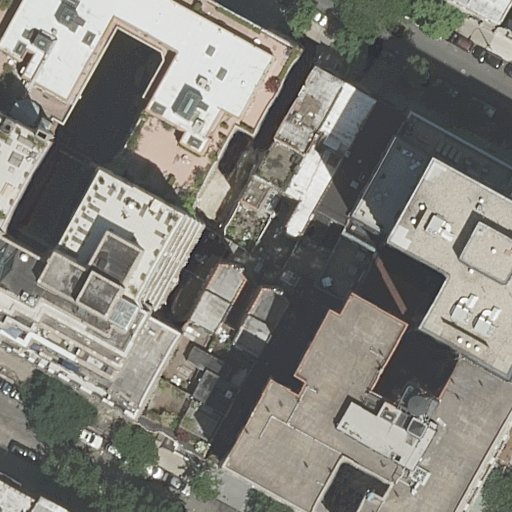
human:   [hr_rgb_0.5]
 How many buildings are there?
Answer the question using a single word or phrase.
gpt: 14

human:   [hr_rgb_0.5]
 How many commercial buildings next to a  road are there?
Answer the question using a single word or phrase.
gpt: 0

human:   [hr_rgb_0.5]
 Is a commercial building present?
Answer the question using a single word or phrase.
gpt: no

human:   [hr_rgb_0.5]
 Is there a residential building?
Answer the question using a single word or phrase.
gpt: yes

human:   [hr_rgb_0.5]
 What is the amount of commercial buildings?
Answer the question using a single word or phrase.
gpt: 0

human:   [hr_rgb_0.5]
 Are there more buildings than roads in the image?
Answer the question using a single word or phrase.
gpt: yes

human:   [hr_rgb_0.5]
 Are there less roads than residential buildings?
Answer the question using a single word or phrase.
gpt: yes

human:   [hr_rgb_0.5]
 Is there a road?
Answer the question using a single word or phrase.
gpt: yes

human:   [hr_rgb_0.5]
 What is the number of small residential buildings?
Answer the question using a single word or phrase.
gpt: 4

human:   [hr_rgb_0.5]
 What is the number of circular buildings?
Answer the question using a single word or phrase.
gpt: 0

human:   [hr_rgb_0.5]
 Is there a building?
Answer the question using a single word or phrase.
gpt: yes

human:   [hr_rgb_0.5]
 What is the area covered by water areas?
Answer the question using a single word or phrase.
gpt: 0m2

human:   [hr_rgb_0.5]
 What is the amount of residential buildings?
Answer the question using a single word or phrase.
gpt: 14

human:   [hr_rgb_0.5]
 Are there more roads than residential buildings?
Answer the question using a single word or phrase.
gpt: no

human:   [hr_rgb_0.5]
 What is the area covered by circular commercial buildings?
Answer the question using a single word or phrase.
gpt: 0m2

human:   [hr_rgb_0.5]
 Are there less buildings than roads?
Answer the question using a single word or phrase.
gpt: no

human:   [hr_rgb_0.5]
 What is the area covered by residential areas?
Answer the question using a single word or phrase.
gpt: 0m2

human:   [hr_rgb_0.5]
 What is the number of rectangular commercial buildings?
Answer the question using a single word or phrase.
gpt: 0

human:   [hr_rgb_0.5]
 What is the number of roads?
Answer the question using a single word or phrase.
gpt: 2

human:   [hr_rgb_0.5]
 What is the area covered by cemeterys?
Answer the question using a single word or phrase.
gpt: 0m2

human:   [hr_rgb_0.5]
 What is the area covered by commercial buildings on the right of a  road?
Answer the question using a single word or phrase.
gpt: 0m2

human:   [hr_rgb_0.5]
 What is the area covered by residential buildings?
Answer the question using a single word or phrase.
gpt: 3441m2

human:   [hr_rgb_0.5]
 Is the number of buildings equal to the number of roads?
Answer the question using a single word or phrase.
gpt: no

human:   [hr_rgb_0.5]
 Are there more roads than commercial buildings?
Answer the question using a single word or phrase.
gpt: yes

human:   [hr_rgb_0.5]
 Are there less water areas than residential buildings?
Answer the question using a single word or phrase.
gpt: yes

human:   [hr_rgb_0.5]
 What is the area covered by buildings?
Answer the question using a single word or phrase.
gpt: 3441m2

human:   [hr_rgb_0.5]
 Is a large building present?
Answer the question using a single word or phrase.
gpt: yes

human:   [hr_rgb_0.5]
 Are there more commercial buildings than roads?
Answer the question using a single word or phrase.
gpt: no

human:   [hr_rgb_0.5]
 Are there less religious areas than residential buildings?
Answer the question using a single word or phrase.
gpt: yes

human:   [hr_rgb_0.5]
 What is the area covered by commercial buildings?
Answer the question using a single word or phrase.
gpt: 0m2

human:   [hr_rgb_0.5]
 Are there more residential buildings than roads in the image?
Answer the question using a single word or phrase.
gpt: yes

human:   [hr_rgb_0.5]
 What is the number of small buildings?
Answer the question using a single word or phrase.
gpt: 4

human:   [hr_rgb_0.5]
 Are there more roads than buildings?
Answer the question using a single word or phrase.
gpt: no

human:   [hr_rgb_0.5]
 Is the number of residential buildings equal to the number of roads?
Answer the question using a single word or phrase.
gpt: no

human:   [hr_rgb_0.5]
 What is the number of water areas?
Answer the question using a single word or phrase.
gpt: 0

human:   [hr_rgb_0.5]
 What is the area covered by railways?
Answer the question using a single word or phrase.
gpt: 0m2

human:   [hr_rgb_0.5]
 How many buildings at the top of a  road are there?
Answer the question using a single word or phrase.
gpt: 11

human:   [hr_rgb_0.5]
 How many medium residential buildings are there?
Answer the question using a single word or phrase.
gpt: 8

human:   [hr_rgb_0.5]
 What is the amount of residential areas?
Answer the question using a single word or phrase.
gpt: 0

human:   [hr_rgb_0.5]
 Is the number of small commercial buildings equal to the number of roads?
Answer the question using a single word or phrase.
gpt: no

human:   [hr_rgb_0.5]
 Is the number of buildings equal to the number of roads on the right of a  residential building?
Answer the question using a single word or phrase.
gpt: no

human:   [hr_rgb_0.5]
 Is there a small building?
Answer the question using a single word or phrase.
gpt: yes

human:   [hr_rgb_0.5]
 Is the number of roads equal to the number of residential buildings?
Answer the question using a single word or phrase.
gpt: no

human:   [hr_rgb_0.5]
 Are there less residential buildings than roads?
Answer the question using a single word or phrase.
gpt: no

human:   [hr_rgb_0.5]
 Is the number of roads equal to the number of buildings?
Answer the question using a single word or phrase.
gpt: no

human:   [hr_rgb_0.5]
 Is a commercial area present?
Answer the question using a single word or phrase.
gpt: no

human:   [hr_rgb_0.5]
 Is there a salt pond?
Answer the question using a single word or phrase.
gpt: no

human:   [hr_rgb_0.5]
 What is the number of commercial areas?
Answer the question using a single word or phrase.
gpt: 0

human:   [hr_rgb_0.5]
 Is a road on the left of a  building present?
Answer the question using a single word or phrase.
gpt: yes

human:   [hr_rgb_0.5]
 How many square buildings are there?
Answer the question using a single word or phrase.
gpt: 0

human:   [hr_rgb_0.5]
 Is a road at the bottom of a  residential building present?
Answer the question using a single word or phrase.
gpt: yes

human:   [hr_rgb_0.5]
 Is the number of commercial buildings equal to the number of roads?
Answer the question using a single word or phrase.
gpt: no

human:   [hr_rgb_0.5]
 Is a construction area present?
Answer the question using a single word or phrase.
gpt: no

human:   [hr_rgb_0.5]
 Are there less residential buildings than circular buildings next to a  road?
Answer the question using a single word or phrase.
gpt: no

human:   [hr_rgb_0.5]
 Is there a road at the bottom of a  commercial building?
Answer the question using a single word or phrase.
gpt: no

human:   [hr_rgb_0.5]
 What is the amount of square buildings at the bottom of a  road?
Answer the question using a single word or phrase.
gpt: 0

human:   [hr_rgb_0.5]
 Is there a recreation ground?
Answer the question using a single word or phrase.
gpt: no

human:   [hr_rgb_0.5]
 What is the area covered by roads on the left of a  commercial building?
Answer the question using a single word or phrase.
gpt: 0m2

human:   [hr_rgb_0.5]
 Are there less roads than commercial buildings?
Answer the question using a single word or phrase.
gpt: no

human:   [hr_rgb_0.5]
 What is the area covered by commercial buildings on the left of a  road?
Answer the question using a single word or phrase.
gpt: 0m2

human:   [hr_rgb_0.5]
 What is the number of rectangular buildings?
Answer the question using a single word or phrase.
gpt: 8

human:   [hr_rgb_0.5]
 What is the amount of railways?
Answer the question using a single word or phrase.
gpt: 0

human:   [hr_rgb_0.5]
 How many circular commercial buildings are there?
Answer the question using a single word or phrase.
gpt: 0

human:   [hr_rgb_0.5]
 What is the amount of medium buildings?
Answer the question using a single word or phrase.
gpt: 8